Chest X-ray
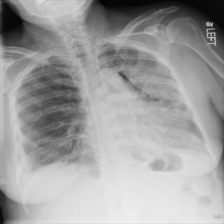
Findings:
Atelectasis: negative
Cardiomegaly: negative
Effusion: negative
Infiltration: positive
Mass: negative
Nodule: negative
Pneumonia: negative
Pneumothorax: negative
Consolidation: positive
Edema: negative
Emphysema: negative
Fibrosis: negative
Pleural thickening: negative
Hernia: negative